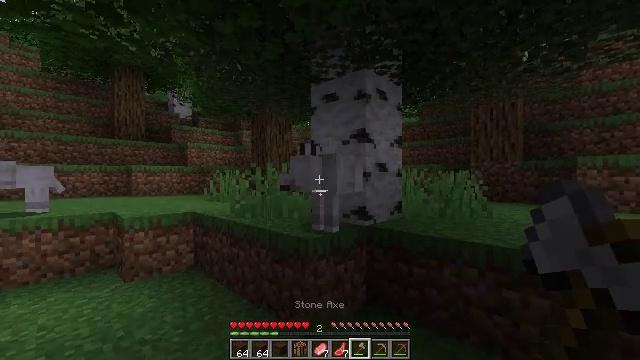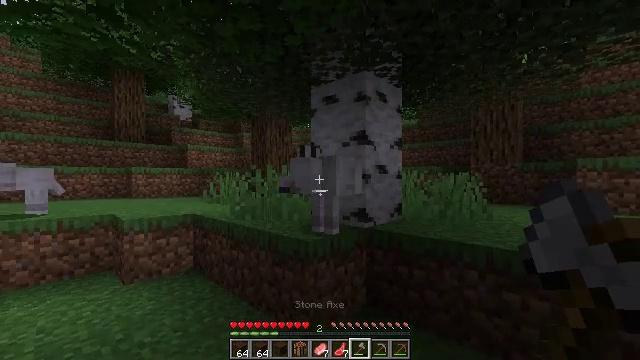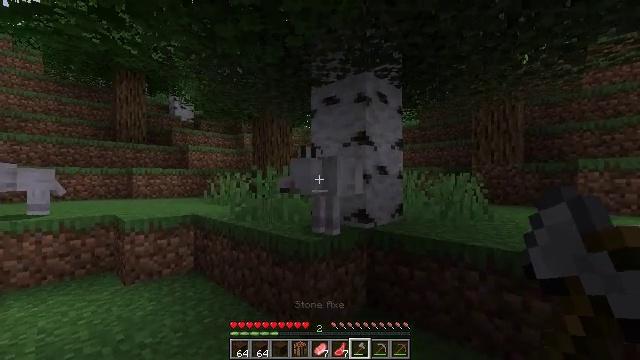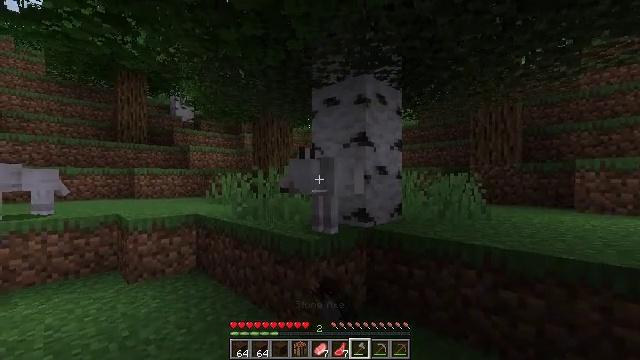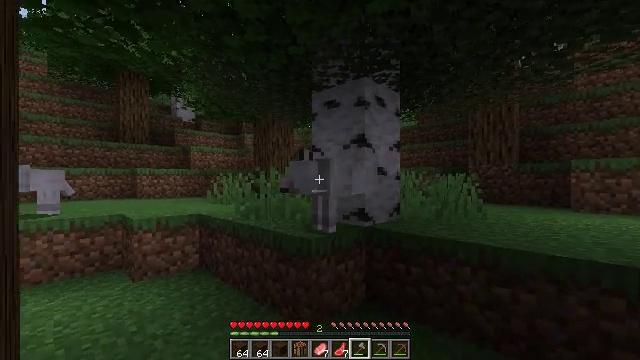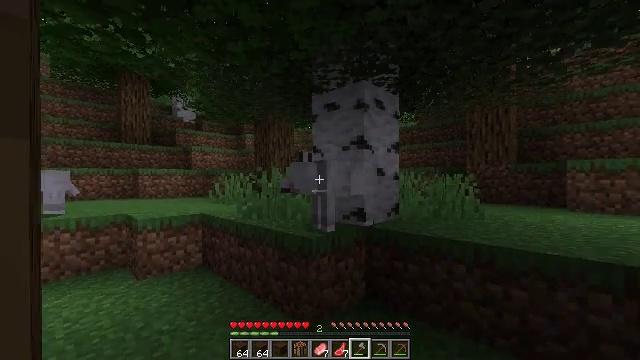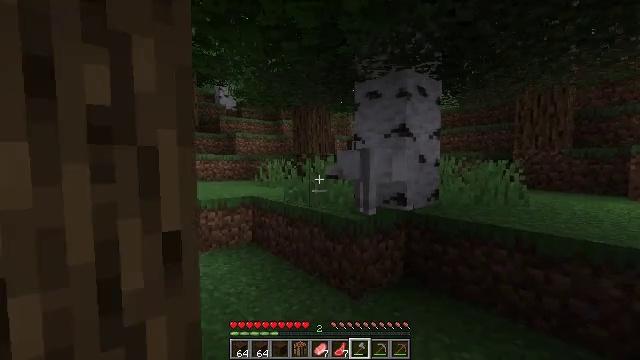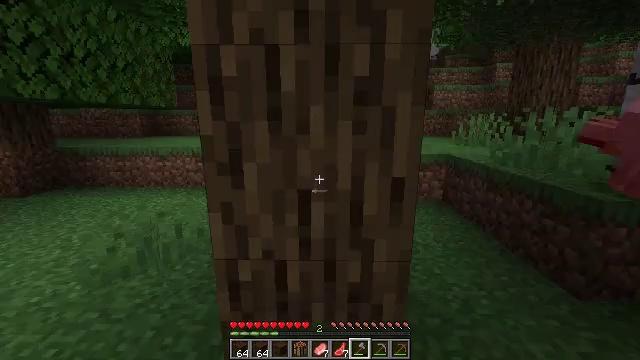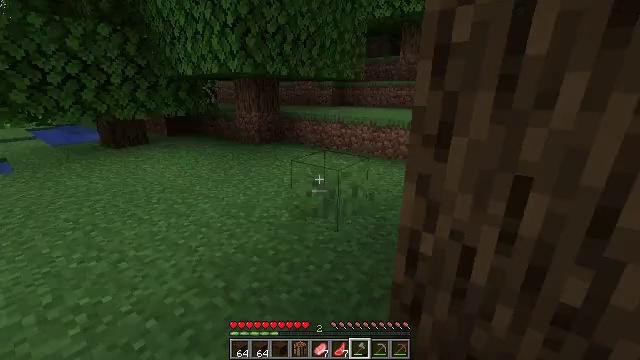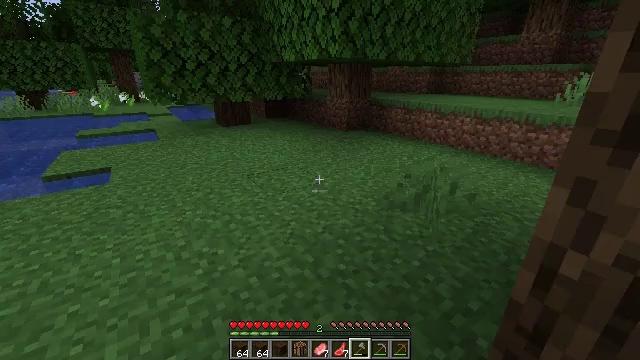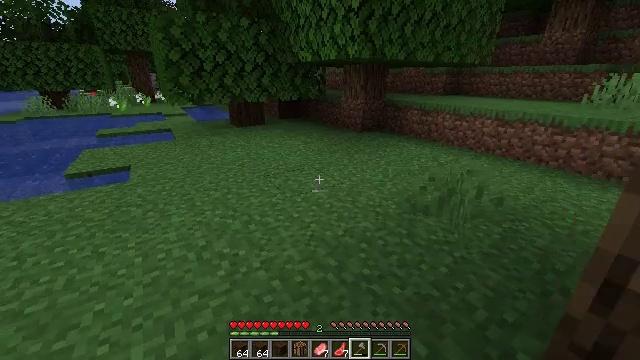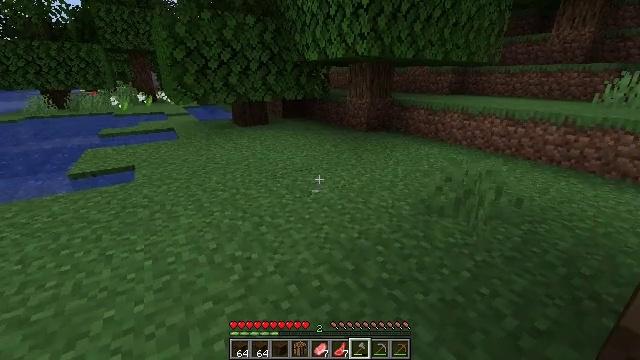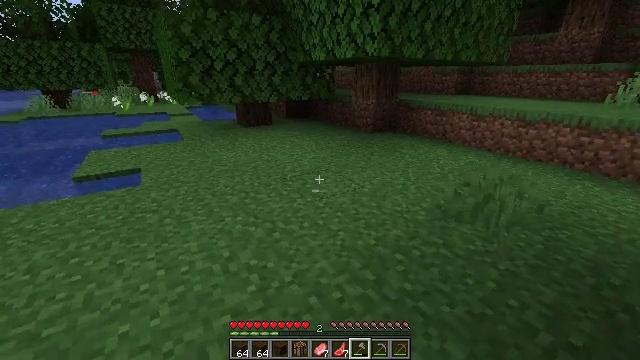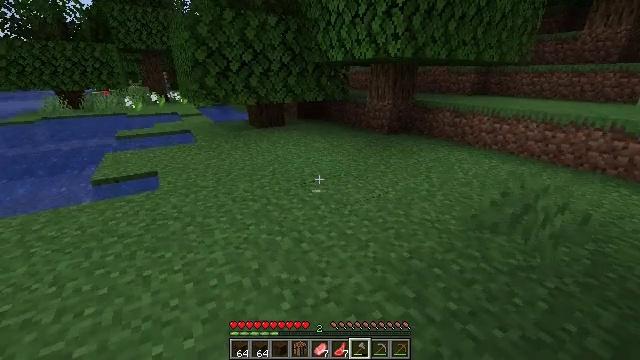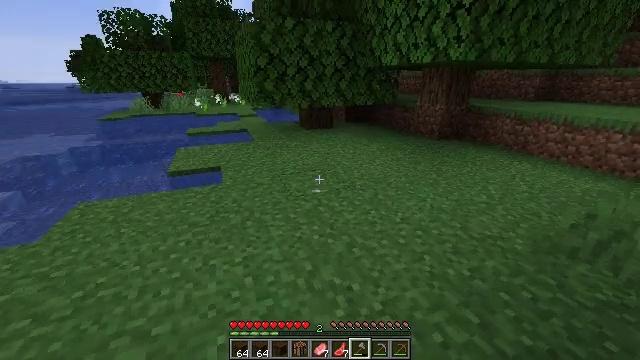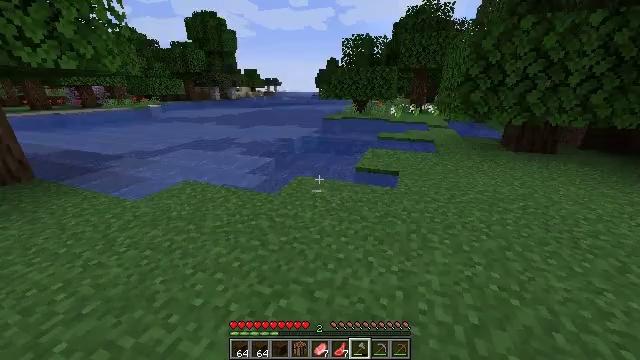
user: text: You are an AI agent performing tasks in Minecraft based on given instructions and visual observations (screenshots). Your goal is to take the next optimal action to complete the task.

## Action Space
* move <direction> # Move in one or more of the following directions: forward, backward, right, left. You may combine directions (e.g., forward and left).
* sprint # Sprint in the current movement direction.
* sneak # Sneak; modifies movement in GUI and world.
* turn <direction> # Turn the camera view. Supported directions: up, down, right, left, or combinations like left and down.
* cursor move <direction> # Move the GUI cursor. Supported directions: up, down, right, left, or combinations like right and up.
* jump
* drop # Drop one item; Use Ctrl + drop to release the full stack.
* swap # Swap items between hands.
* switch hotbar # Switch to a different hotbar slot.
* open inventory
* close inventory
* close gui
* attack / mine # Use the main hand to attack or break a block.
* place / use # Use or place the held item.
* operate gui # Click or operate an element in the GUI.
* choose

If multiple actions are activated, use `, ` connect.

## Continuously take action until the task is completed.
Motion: motion action
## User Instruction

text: Kill mobs.
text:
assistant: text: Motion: no_op
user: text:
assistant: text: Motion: attack / mine
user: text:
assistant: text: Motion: move back, attack / mine
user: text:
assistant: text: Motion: move back
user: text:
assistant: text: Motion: move back and move left
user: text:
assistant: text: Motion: move back and move left, turn left and down
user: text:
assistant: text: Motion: move back and move left, turn left and down
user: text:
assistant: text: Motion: move left, turn left and down
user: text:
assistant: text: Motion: move left, turn left and down
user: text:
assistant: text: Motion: move forward and move left, turn left
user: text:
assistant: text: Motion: move forward and move left
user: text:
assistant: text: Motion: move left
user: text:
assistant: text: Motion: move forward and move left, turn left
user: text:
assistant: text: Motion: move forward and move left, turn left
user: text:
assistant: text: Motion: move forward and move left, turn left and up
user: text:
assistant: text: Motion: move forward and move left, turn left
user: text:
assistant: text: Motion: move forward and move left
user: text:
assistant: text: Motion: move forward and move left
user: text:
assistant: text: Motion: move forward and move left
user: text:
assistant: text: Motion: move forward and move left
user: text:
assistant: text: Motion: move forward
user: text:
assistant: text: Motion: move forward
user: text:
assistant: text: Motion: move forward
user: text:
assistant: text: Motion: move forward
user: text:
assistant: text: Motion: move forward, turn right and down
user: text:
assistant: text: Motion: move forward, turn right
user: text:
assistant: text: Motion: move forward, turn right
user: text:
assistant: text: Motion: move forward
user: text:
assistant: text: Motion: move forward
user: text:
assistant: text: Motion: move forward